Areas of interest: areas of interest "Soccer Field 2 at Chai Wan Park"
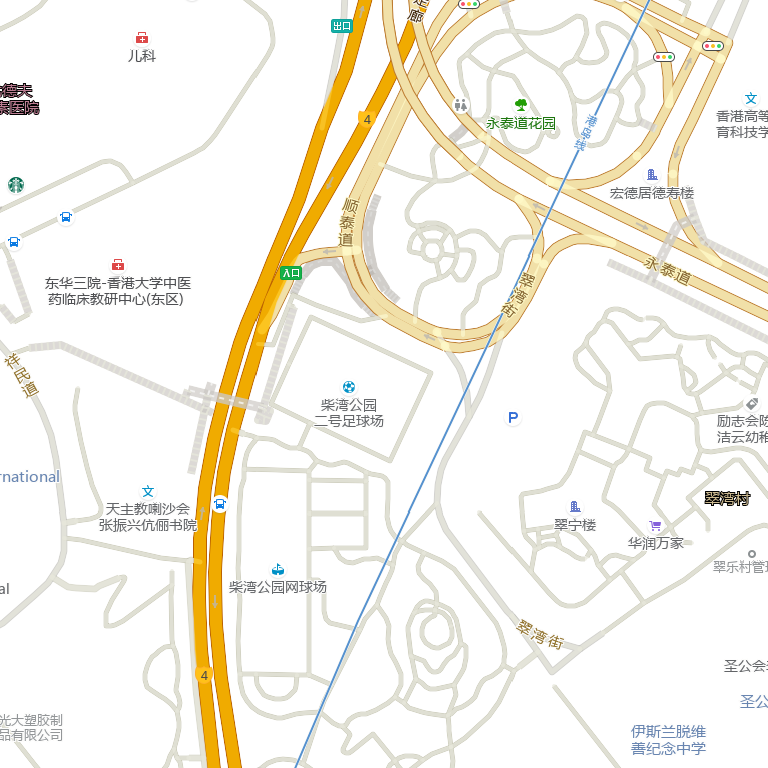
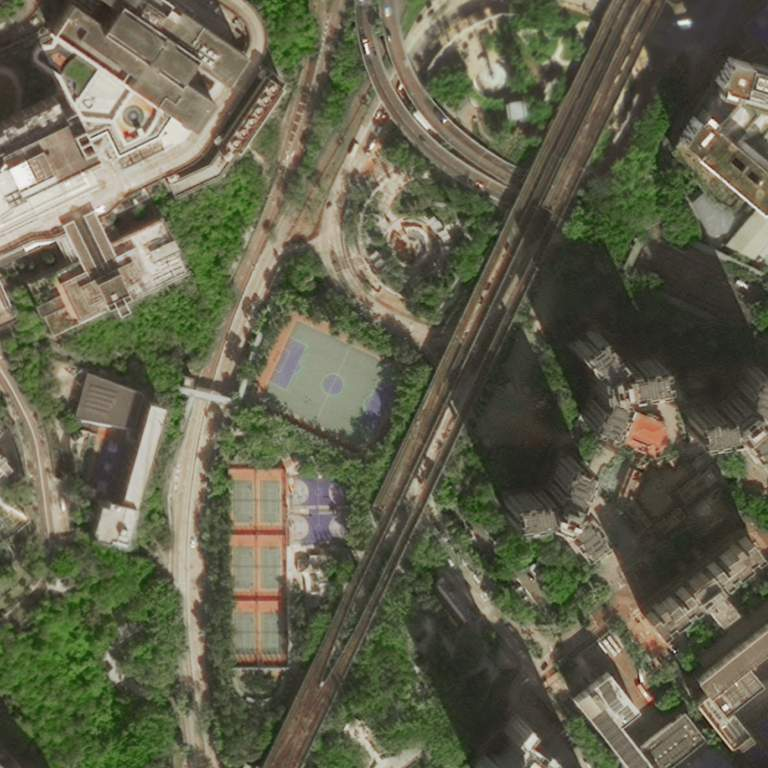